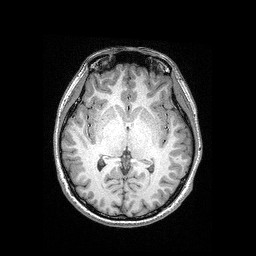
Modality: T1w
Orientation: coronal
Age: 25
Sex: female
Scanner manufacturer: siemens
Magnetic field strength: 3 T
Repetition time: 2.4 s
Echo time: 0.03 s